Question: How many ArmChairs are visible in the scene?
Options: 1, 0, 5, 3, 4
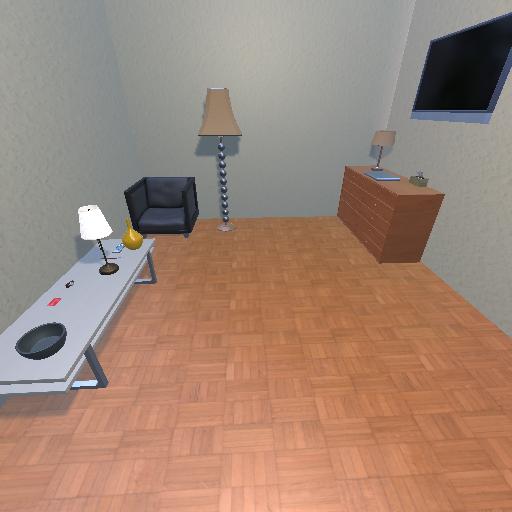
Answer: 1